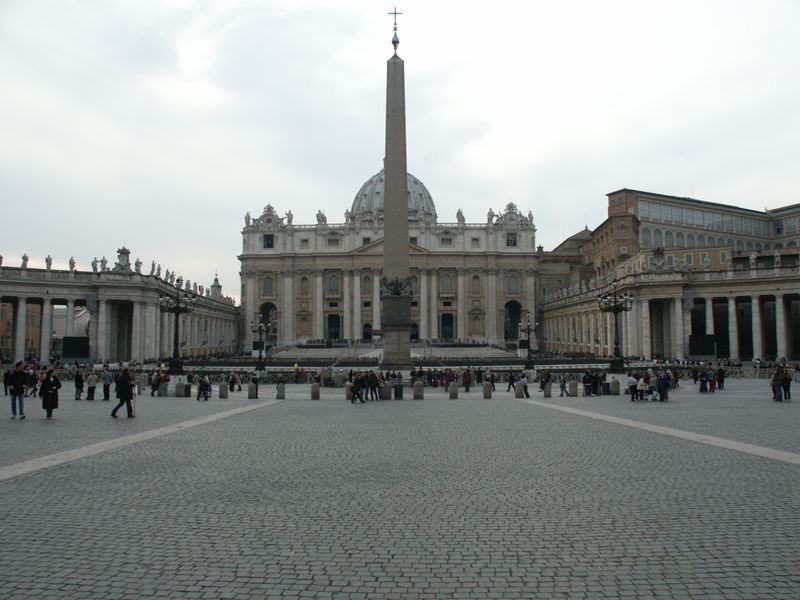
Titel: Petersplatz in Rom
Künstler: Giovanni Lorenzo Bernini
Standort: Rom, S. Pietro (EU - I - Latium)
Schlagwörter: himmel, menschen, fenster, säule, säulen, dach, gebäude, leute, barock, stein, kirche, fassade, italien, passanten, pflaster, platz, kuppel, foto, kreuz, palast, dom, gebet, rom, skulpturen, statuen, obelisk, vatikan, säulengang, petersplatz, st. peter, kirchr, peter, pertersdom, säulden, kirchenstaat